Interaction volume radius: 10 \u00c5
Interaction volume height: 15 \u00c5
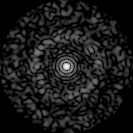
Disorder parameter: 0.808